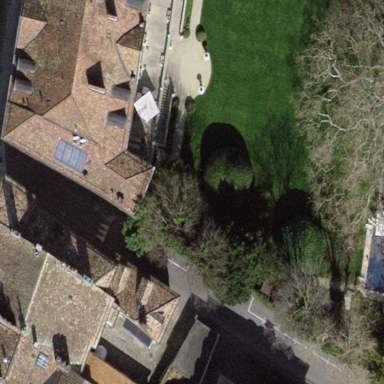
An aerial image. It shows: Apartments building with gabled roof made of roof tiles. The roof orientation is across.